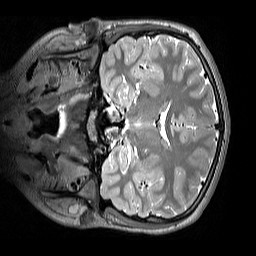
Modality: T2w
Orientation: coronal
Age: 11
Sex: male
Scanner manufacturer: siemens
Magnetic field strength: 3 T
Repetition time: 3.2 s
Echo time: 0.408 s